Question: What buttons?
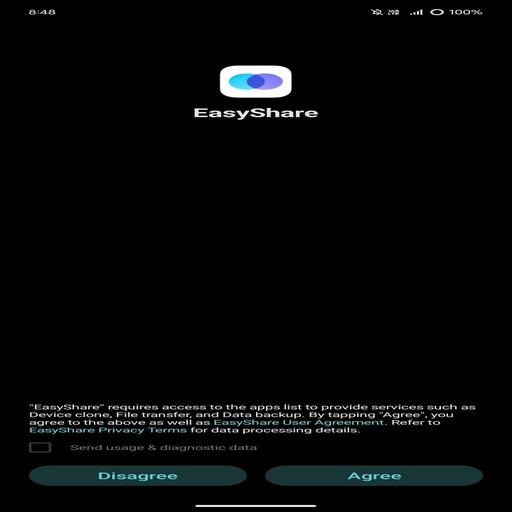
Answer: Disagree, Agree